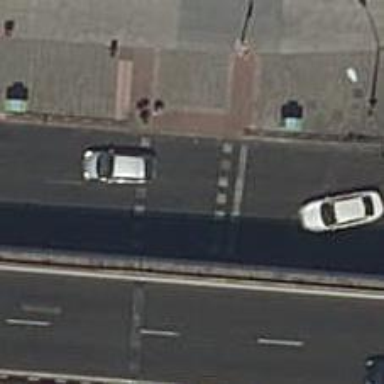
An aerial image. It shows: Crossing with traffic signals.